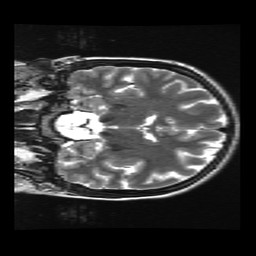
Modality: T2w
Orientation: coronal
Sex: female
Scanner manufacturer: ge
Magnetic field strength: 3 T
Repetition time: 5 s
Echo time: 0.1015 s